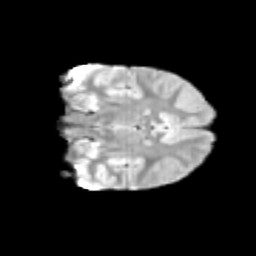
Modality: T2w
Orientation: coronal
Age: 9
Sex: female
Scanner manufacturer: siemens
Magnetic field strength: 3 T
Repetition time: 3.8 s
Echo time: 0.07 s